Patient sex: M
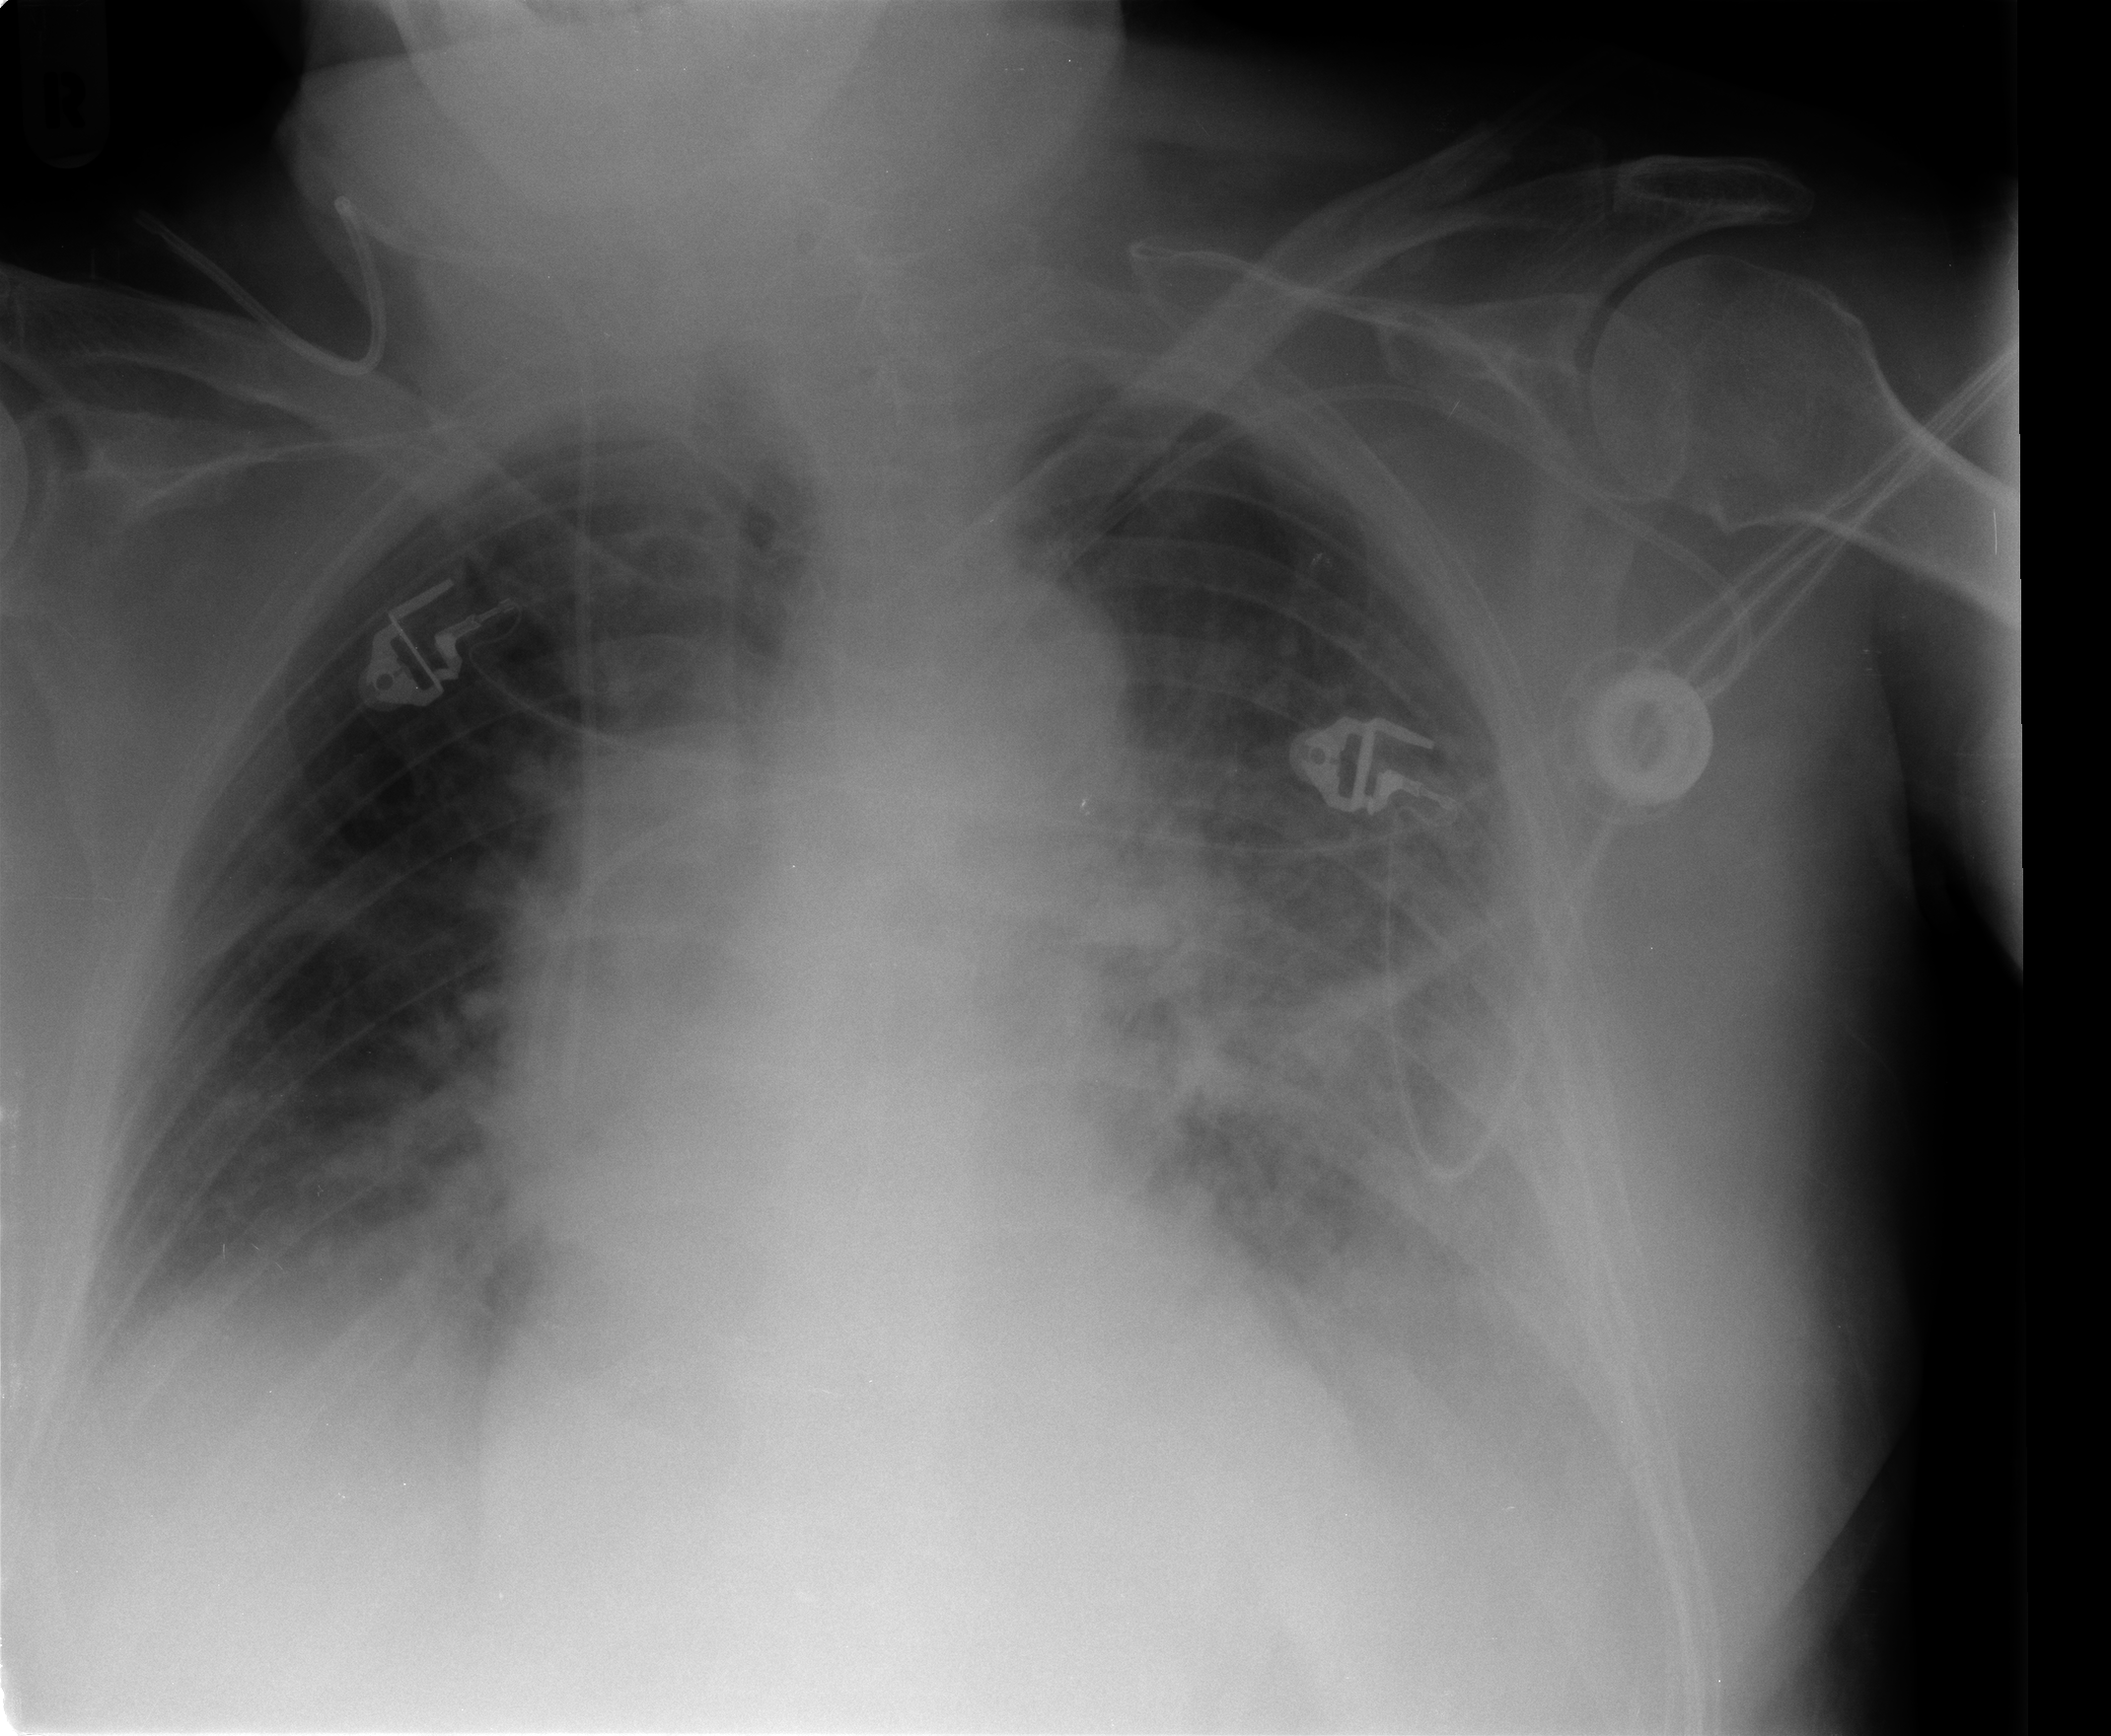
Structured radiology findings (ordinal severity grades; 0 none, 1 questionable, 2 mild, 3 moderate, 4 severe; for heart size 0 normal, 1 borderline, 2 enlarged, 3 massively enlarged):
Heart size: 1
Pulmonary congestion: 3
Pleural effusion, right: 2
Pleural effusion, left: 3
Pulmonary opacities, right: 2
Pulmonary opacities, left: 2
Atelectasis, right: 2
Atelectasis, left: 2